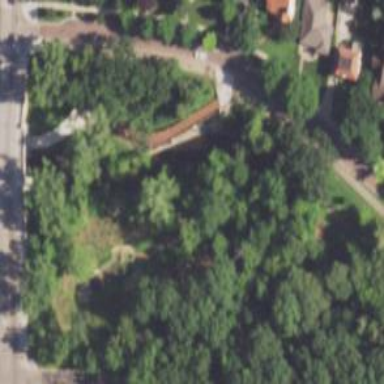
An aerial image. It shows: Bridge over cycleway.